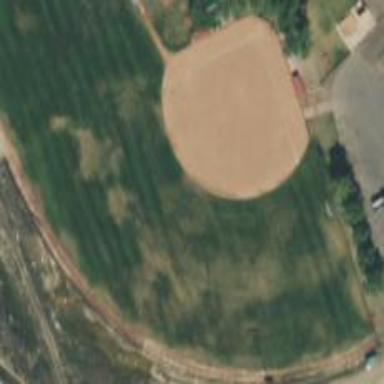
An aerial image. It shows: Baseball pitch for leisure land.